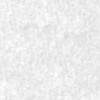
Label: no_change